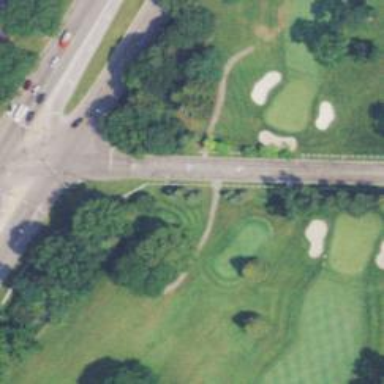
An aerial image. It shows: Golf tee.